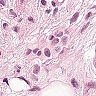
Metastatic tissue present: yes